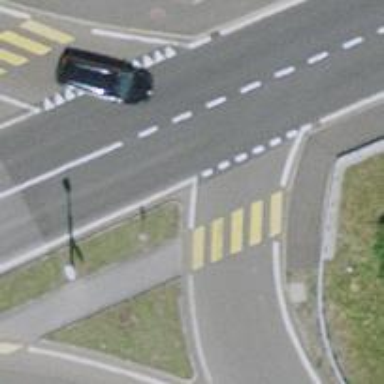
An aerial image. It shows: Uncontrolled zebra crossing on the road.